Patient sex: M
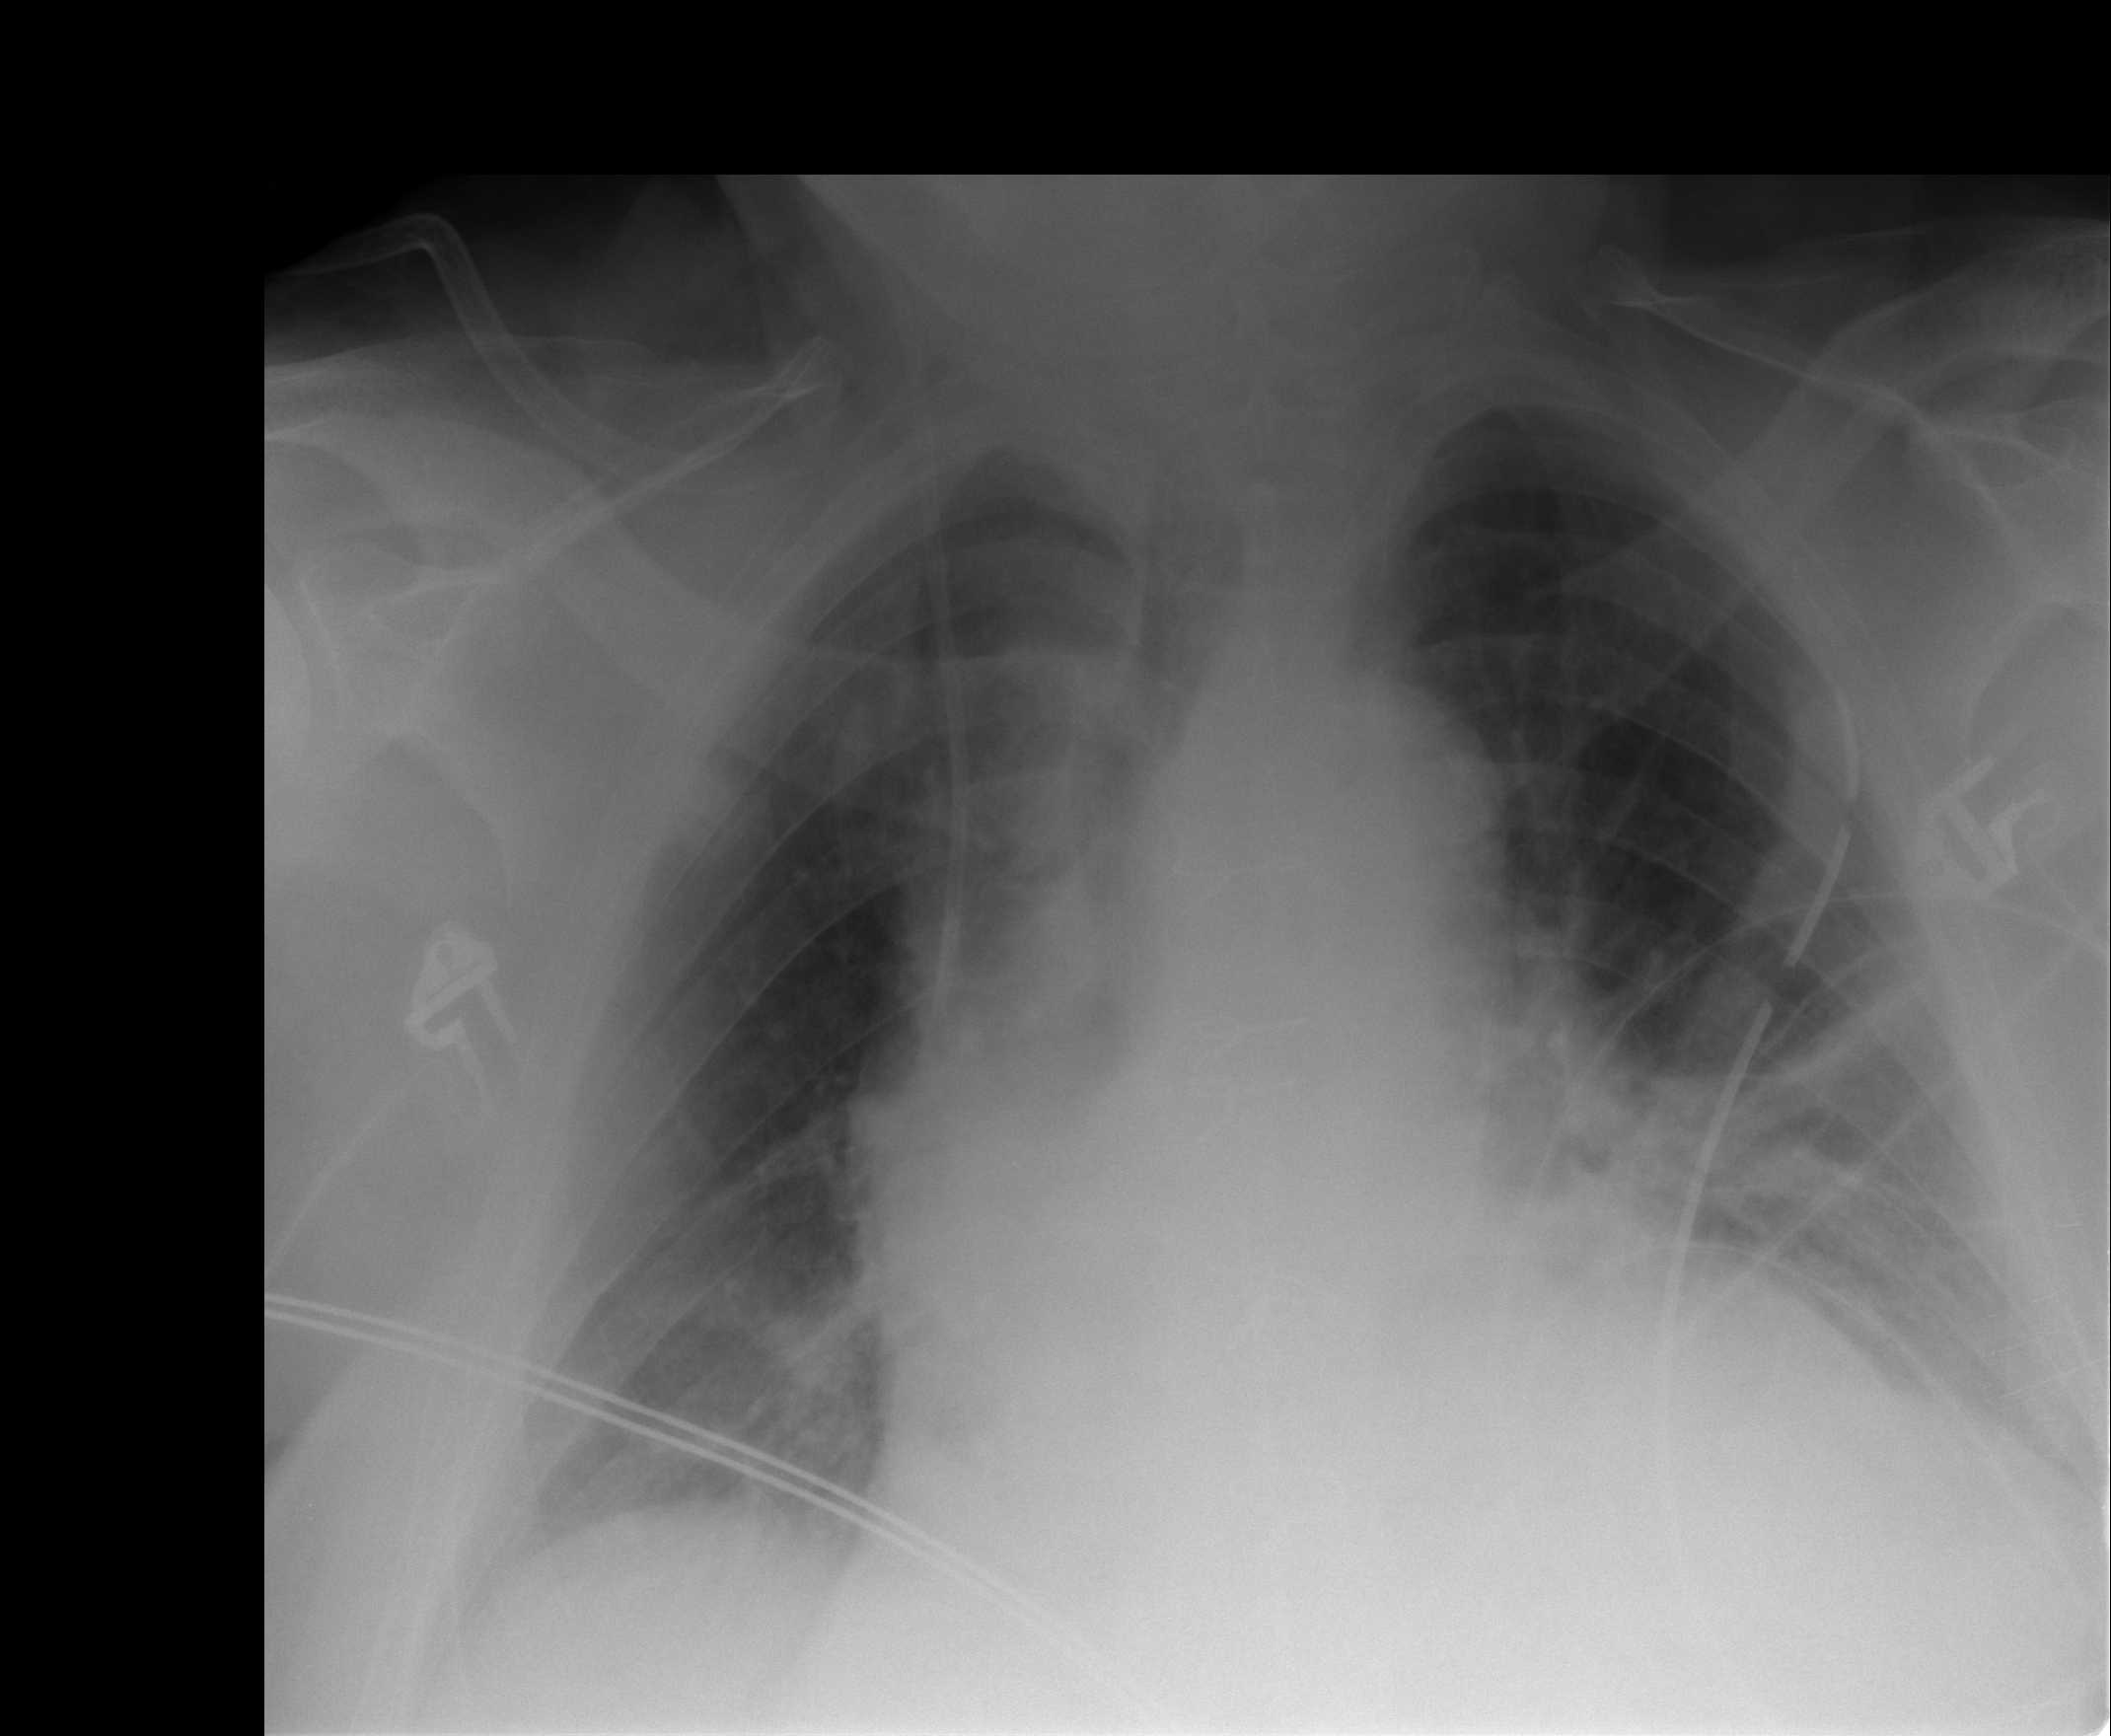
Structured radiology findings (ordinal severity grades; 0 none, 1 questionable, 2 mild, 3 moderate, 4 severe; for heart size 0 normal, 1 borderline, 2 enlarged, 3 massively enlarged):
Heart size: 2
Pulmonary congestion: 1
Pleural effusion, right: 2
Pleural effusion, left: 2
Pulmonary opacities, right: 0
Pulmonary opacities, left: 0
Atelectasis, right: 1
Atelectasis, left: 2